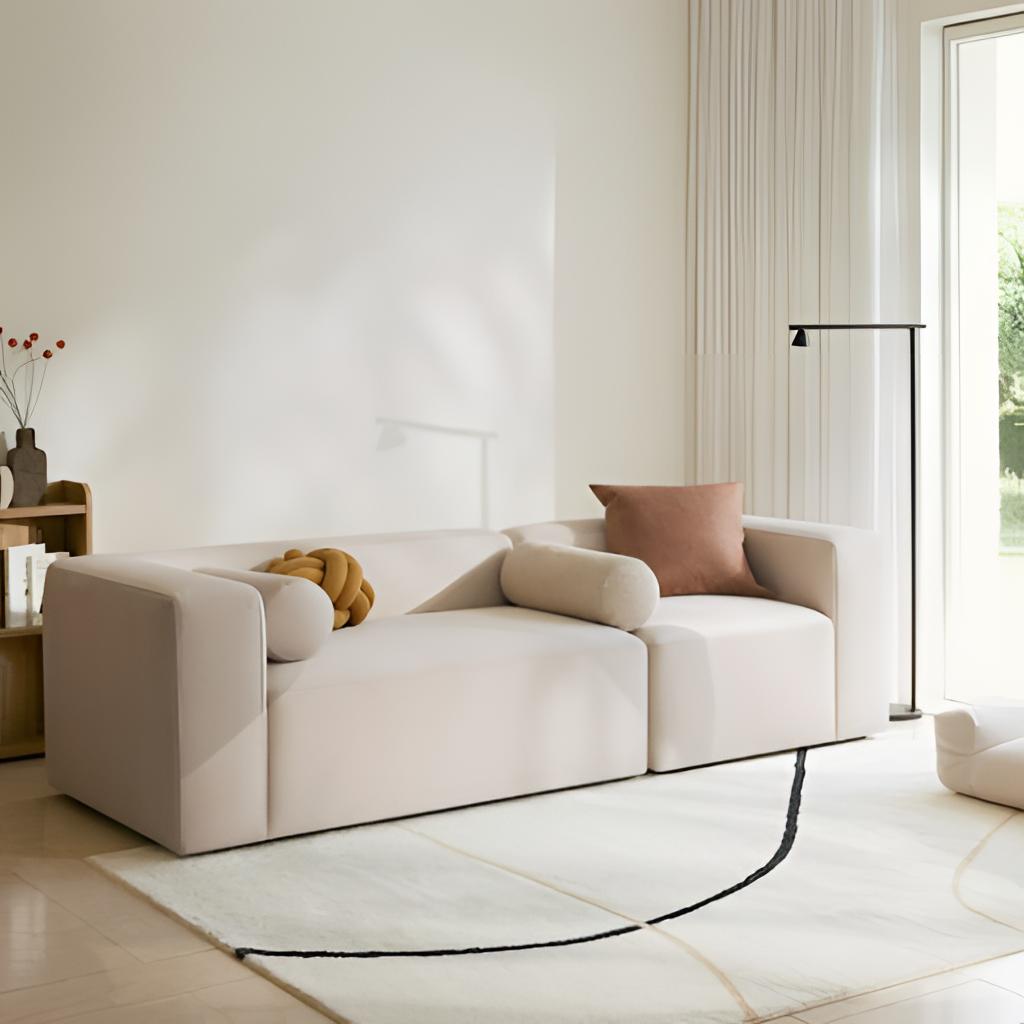
fabric sofa, living room, tile flooring, with large square pattern, white paint wallpaper, with solid pattern, contemporary